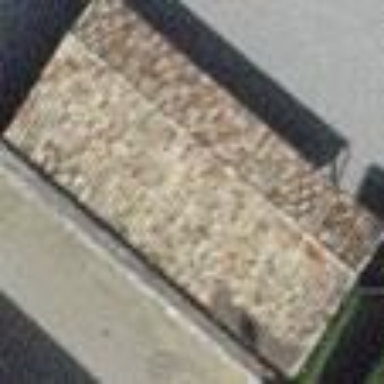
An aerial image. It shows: View of roof of building.